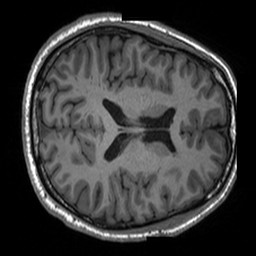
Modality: T1w
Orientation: axial
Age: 47
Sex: male
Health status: healthy
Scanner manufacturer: siemens
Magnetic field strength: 3 T
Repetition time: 2 s
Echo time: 0.00197 s